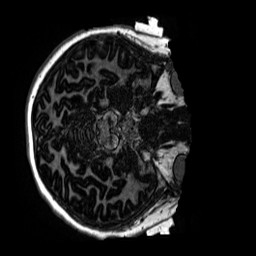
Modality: MP2RAGE
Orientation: axial
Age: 11
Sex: female
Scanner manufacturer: siemens
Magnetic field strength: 3 T
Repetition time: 4 s
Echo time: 0.00299 s